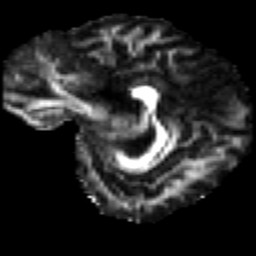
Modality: FA
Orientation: sagittal
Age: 28
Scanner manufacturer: siemens
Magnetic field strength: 3 T
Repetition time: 2.2 s
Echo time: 0.084 s